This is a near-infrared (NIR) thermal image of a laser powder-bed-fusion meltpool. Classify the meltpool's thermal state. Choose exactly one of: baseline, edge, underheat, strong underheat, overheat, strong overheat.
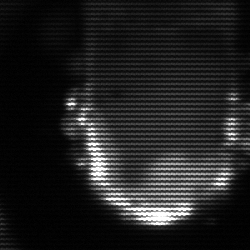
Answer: baseline